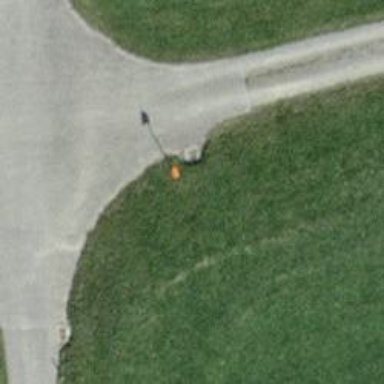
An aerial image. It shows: Pipeline marker.